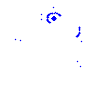
Particle: electron